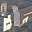
Label: 1